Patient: sex F, age 35
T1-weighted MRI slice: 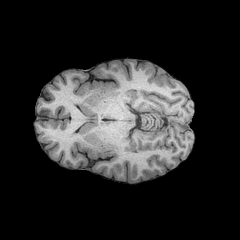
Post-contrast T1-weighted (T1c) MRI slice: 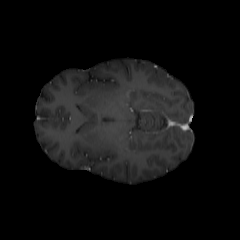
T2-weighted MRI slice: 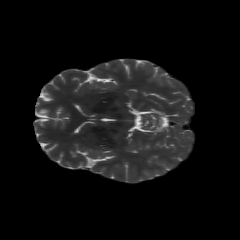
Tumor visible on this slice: no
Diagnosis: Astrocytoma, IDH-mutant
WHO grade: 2